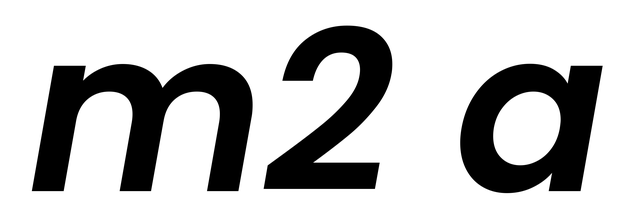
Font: Poppins-SemiBoldItalic